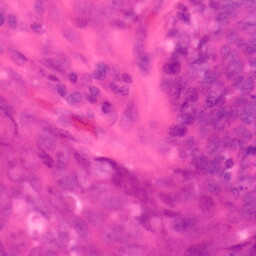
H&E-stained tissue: Colon